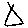
Label: triangle